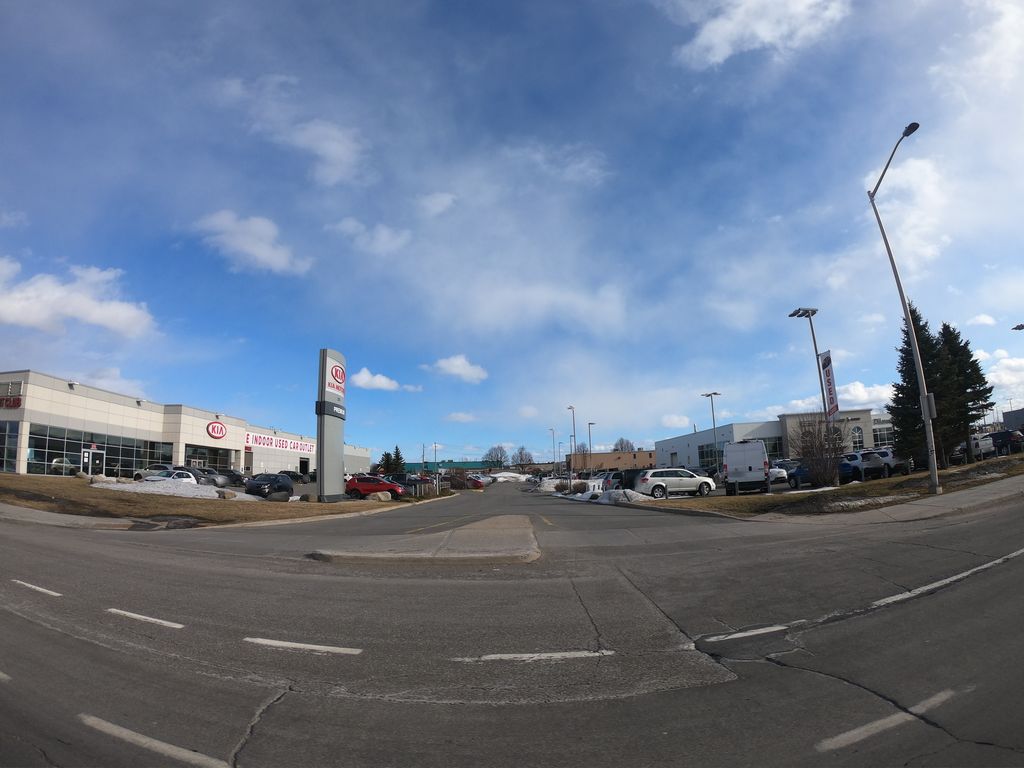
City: ottawa-gatineau